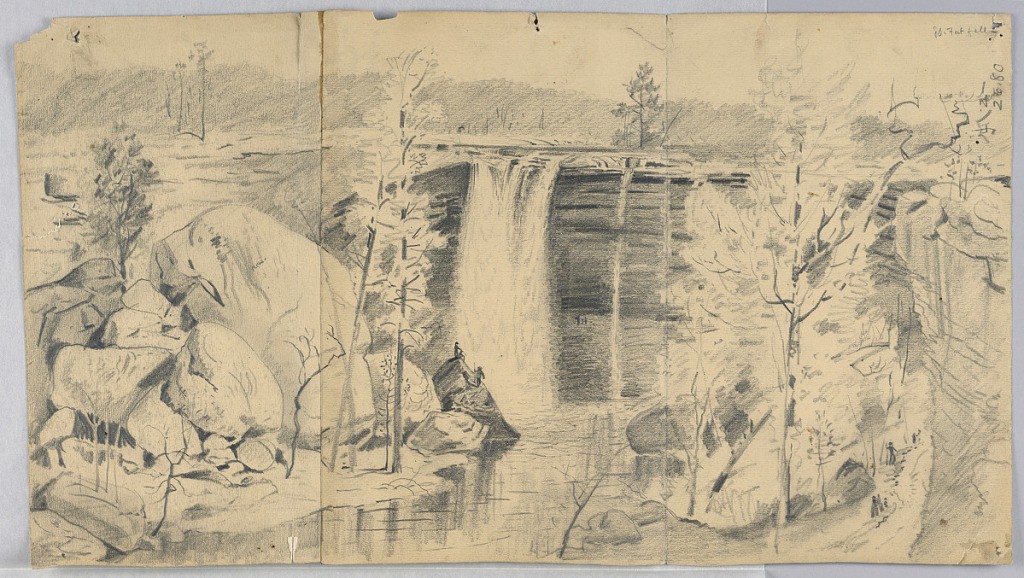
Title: Waterfall
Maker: James Henry Moser, Canadian, 1854–1913
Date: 1880
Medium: Graphite on laid paper
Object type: Drawing
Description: Foreground, trees and boulder by a stream. Figures on rocks and paths. High ledge with waterfall, center. Low ridge in background.